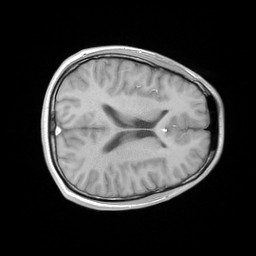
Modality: FLASH
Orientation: axial
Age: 19
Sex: male
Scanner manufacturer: siemens
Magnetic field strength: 3 T
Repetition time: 0.245 s
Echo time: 0.0026 s